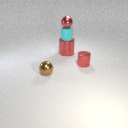
small red metal sphere above small cyan rubber cylinder